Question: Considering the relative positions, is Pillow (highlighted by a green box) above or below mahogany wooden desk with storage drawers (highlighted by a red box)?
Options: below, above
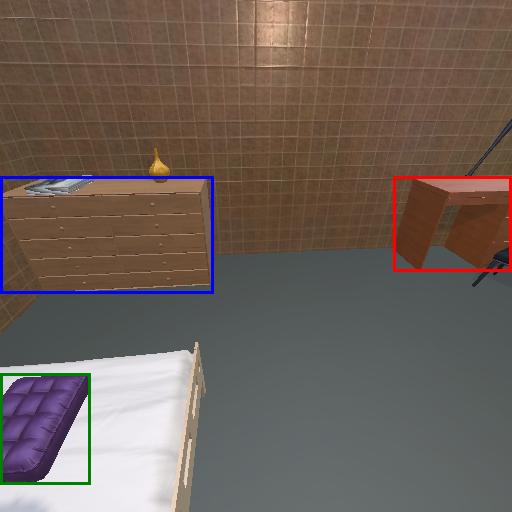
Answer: below